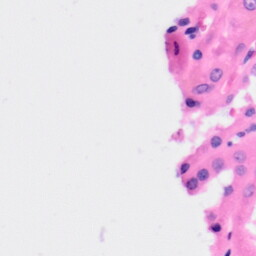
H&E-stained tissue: Kidney